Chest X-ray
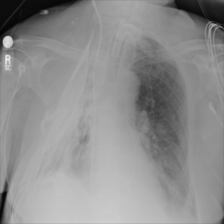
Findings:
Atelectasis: negative
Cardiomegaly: negative
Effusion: negative
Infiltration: negative
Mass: negative
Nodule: negative
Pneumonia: negative
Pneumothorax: negative
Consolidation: negative
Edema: negative
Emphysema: negative
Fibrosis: negative
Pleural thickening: negative
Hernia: negative